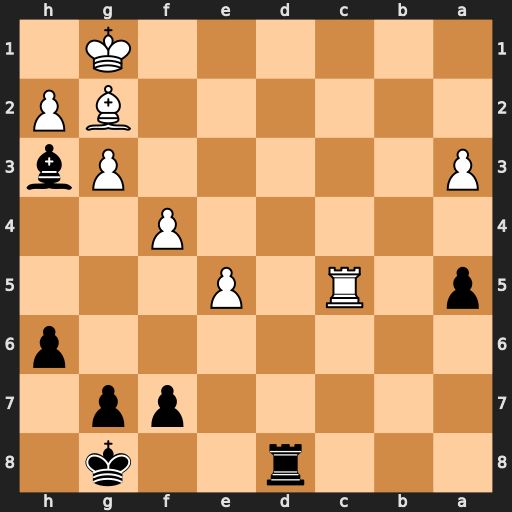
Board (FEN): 3r2k1/5pp1/7p/p1R1P3/5P2/P5Pb/6BP/6K1
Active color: b
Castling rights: -
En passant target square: -
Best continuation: Rd1+ Kf2 Rd2+